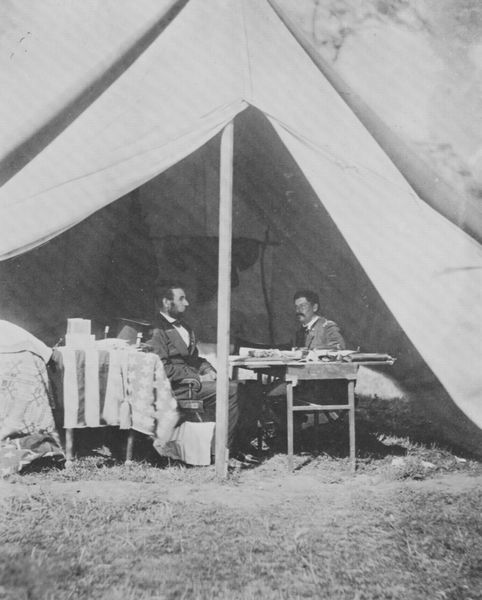
Titel: Präsident Lincoln in General McClellans Zelt
Künstler: Mathew B. Brady
Schlagwörter: chair, hat, men, people, soldier, soldiers, white, black, chairs, conversation, discussion, nose, old, seated, sitting, table, talk, blanket, two, chait, wooden, wood, man, background, field, summer, sun, trees, suit, grass, light, paper, black and white, shadow, glasses, monochrome, battle, beard, pair, quill, photo, mast, tie, papers, discuss, flag, dirt, outside, human, clothes, planning, plans, legs, cloth, american, book, outdoors, tent, shading, stripes, shade, pillar, top hat, tablecloth, humans, foto, photograph, photography, mustache, moustache, stars, pole, civil war, triangle, tisch, zelt, tables, sideburns, european, camping, abraham lincoln, lincoln, united states, blankets, sir, battlefield, maps, dusty, two man, tent inside, under canvas, roosevelt, tabůe, role, mage, tentpole, pho, lincon, yhol, fotogefie, monsier